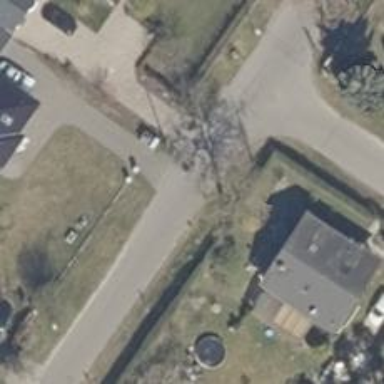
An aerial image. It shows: Asphalt road in residential area.